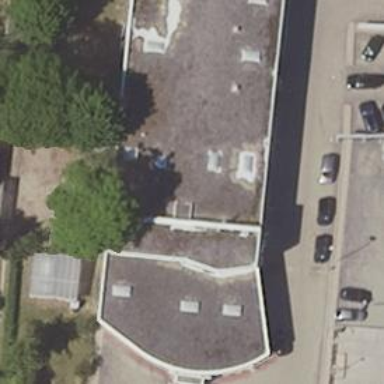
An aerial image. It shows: Car shop building.